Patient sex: M
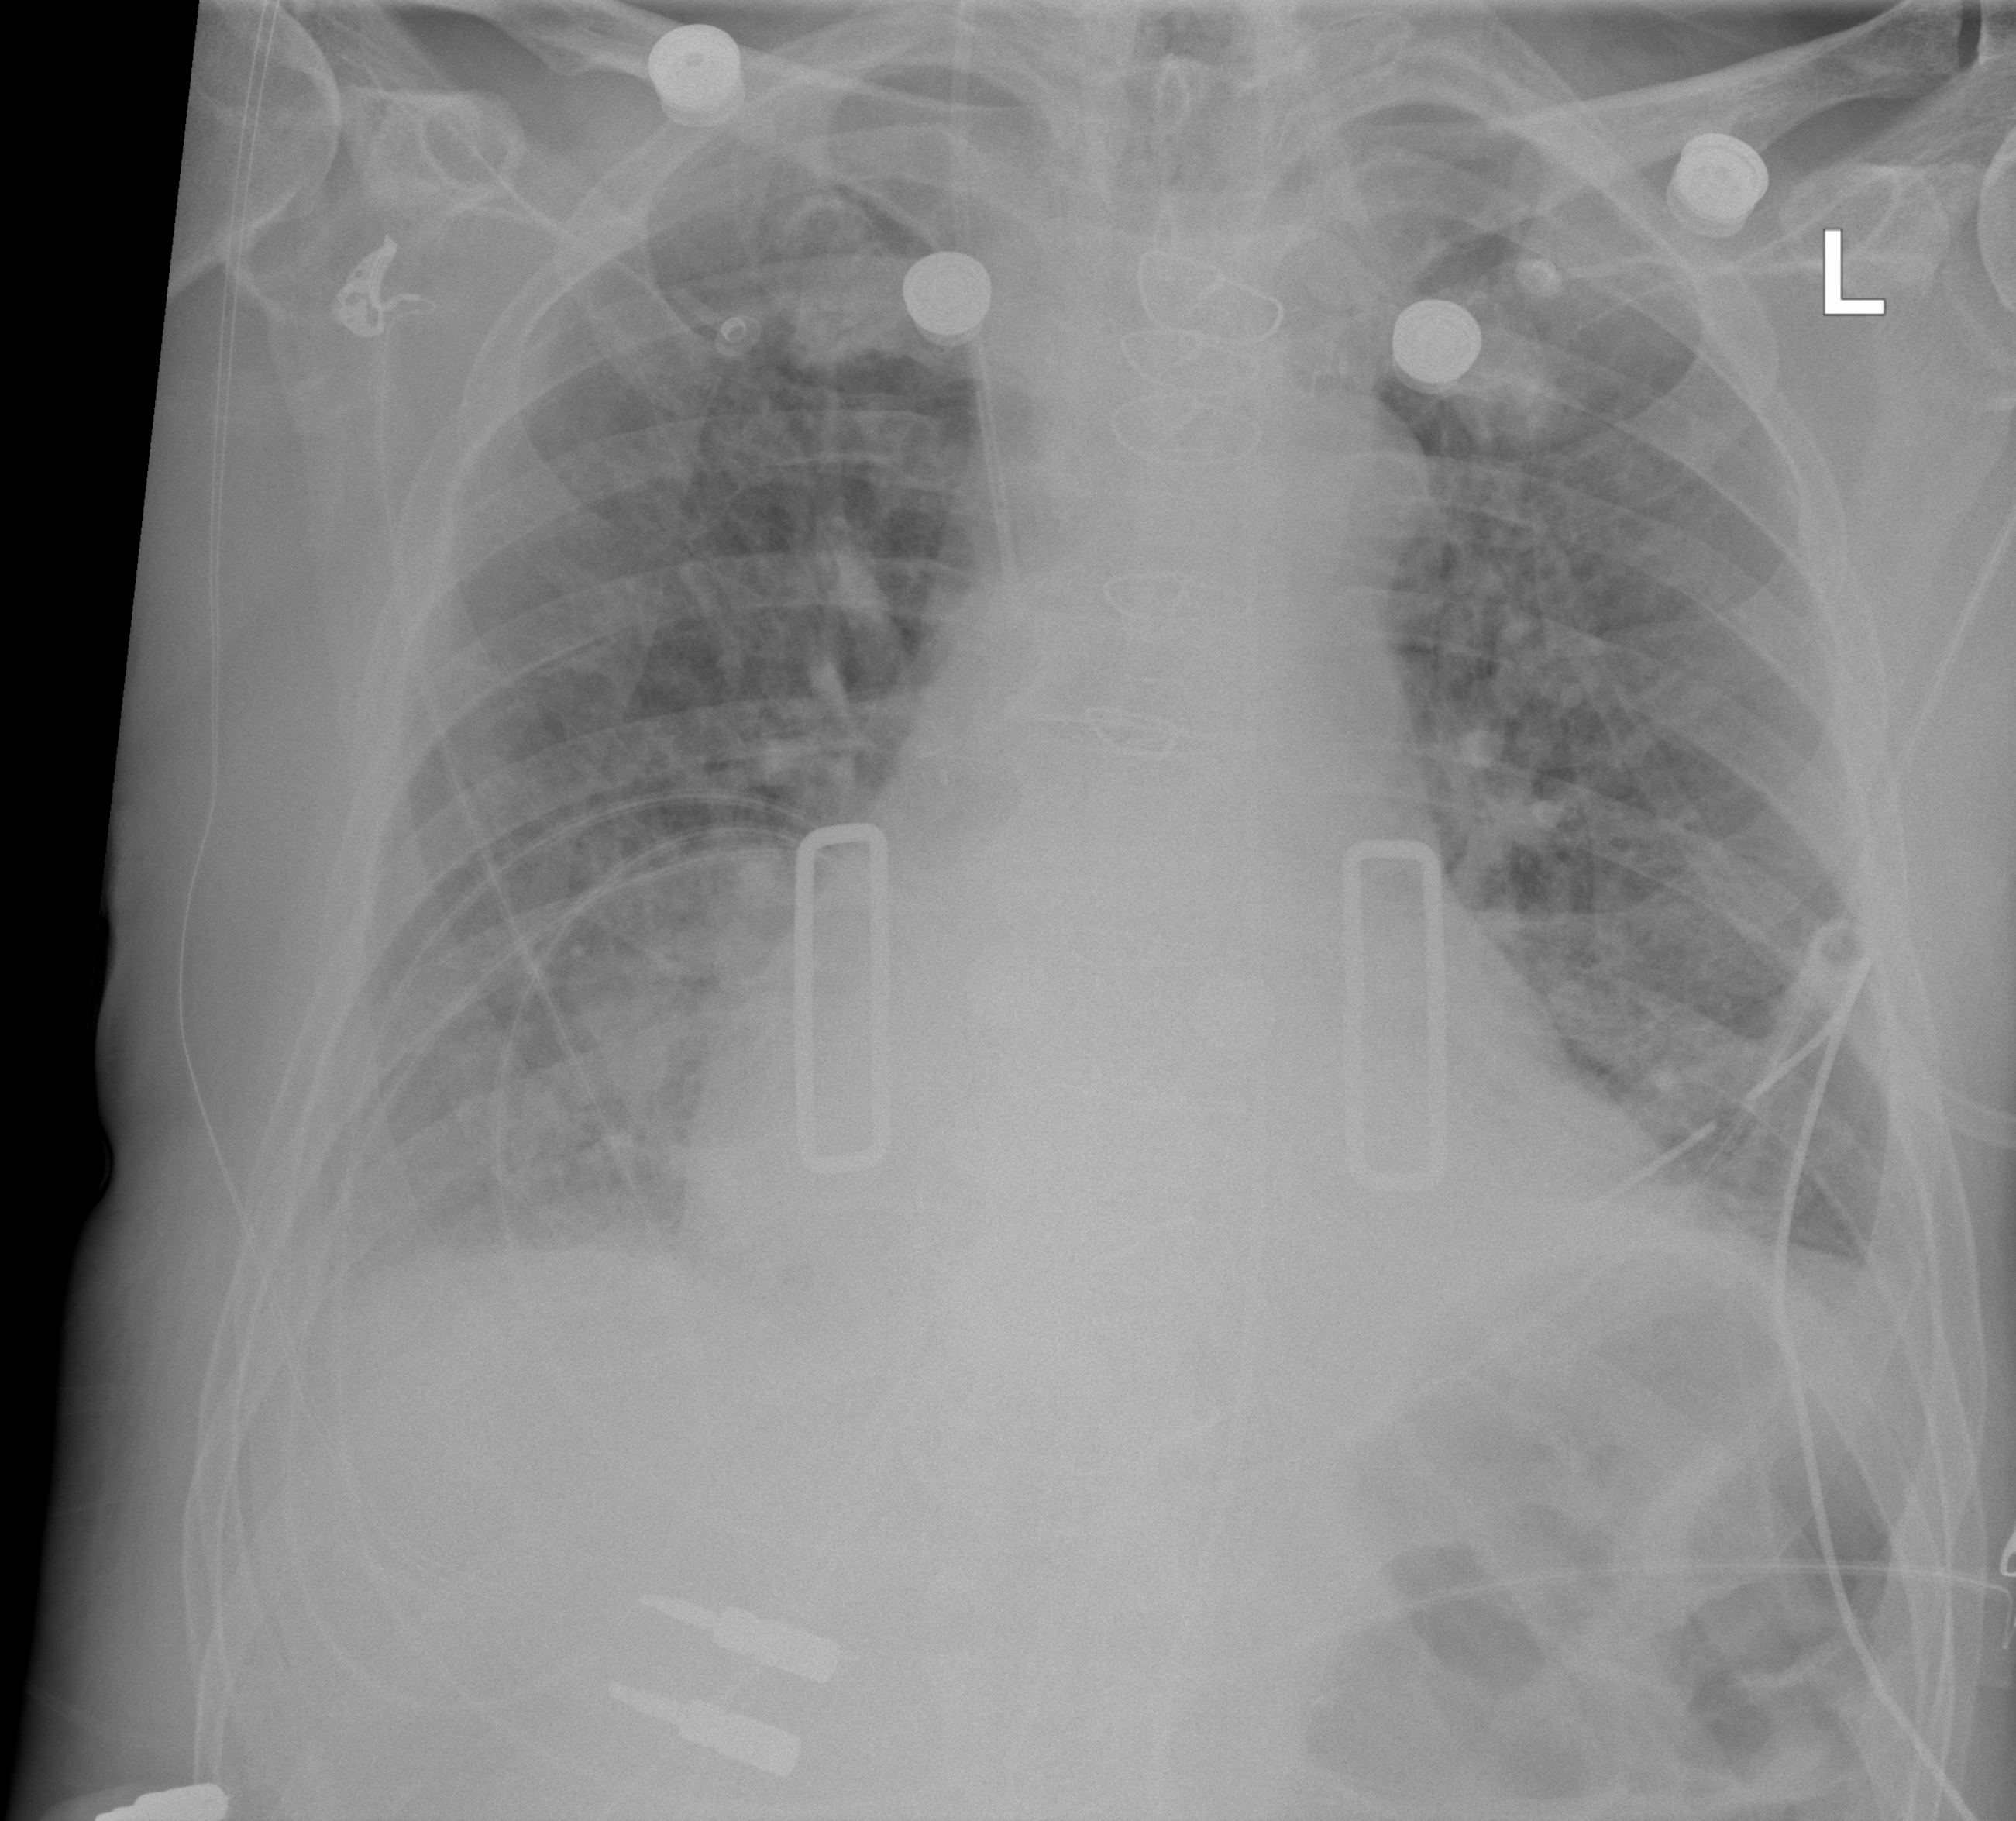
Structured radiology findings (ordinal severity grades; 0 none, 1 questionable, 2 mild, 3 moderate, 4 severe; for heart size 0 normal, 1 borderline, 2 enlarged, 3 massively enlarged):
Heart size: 1
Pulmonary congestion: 2
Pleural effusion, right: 2
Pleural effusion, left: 0
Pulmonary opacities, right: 2
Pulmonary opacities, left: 0
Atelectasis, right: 2
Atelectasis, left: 2